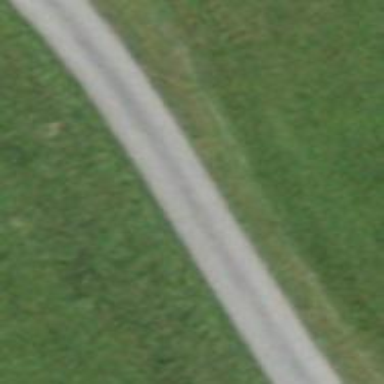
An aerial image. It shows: Unclassified road.